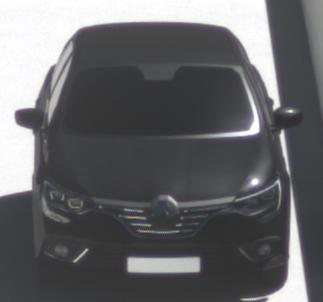
Make: Renault
Model: Mégane ENERGY TCe 100
Detailed model: Mégane (IV)
Model produced from: 2016/03
Model produced until: 2018/08
Doors: 5
Color: black
Road condition: dry road
Daytime: midday
Contrast: high contrast